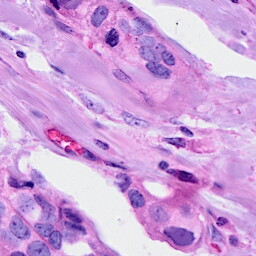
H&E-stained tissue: Breast